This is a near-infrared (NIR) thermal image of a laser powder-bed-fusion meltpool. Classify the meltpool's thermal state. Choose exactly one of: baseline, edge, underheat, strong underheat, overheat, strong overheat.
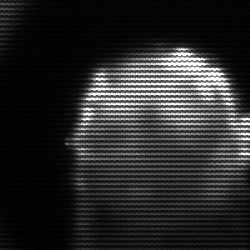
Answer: baseline